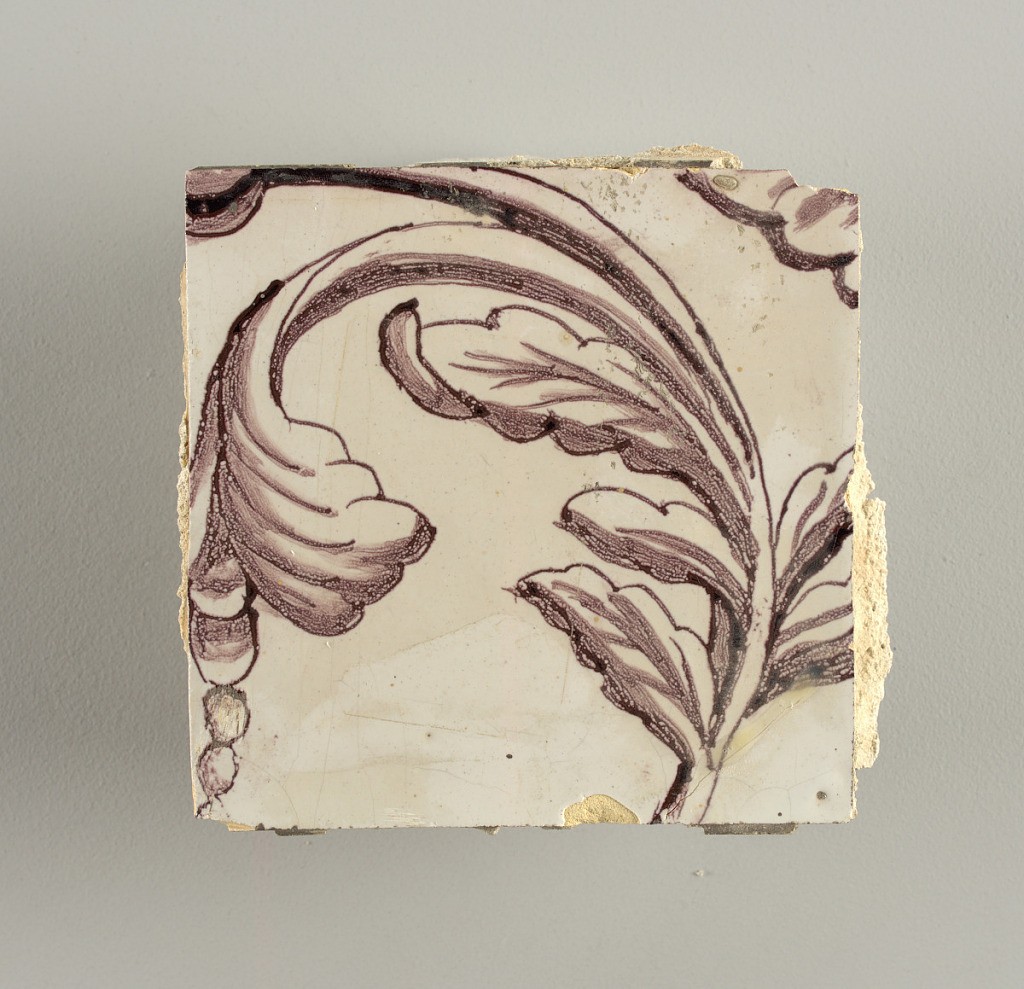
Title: Wall facing
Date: ca. 1725
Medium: Tin-glazed earthenware, underglaze
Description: Horizontal rectangle.  Thirty-seven tiles wide and twenty-one high with opening for door or window nineteen and one-half tiles high and twelve wide.  To left and right of opening, centered canopy above. Left, woman representing Hope, right, a sculputure urn.  Centered above opening, a mascaron.  Arabesque design of foliage.